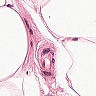
Metastatic tissue present: no